Question: I'm trying to use this Color
'share.backgroundColor = UIColor(red: 53, green: 155, blue: 220, alpha: 0.5)'
Which it supposed to be a light blue " Not an expert of Colors "
but it gives me a pink color..
i've tried to divide by 255 as follow
'share.backgroundColor = UIColor(red: 53/255, green: 155/255, blue: 220/255, alpha: 0.5)'

But didn't work for me, am i missing something or doing something wrong ?
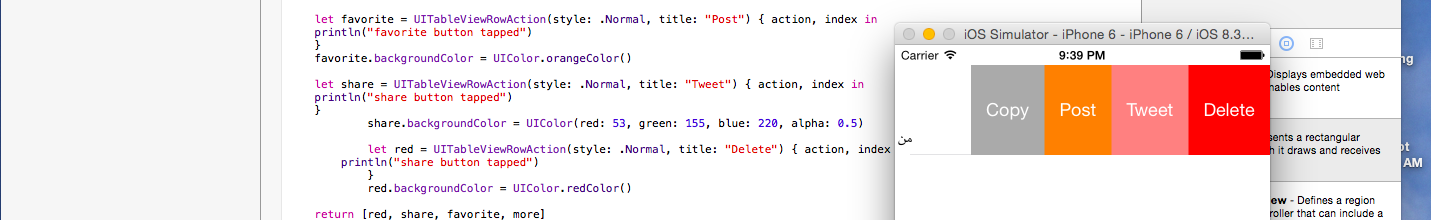
Answer: The first code is incorrect, that is translated to 1.0, 1.0, 1.0:
'let color = UIColor(red: 53, green: 155, blue: 220, alpha: 0.5)'

You need to divide it by 255.0 to get it in range 0-1.0, then you should get the right result:
'let color = UIColor(red: 53.0/255.0, green: 155.0/255.0, blue: 220.0/255.0, alpha: 1.0)'

The only way to get pink with this is combining it with another color. The thing is, that your background color is prone to mixing with another color - you are setting opacity to 0.5. Therefore combining with something else which may be behind it is a very much compelling reason to this behavior. Set the alpha to 1.0 and see what happens.